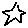
Label: star